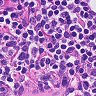
Metastatic tissue present: no